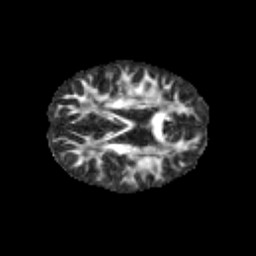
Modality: FA
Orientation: axial
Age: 9
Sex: male
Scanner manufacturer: siemens
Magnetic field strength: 3 T
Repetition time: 3.8 s
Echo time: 0.07 s